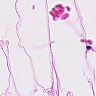
Metastatic tissue present: no